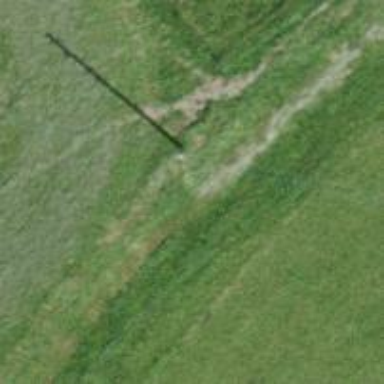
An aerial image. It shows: Power pole.